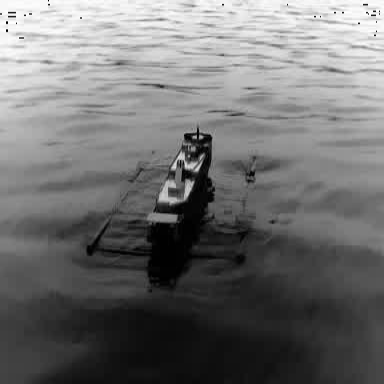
There is a container_ship in the infrared image.